Interaction volume radius: 5 \u00c5
Interaction volume height: 10 \u00c5
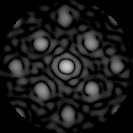
Disorder parameter: 0.3755